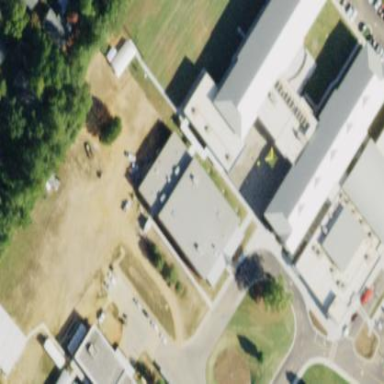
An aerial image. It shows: School building.